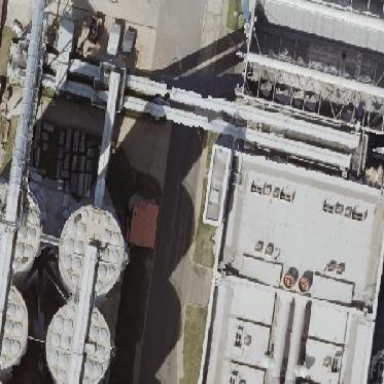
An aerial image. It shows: Industrial building with power generator.